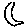
Label: moon